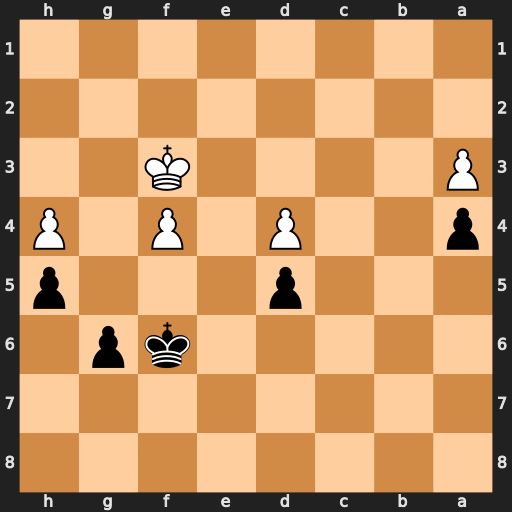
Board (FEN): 8/8/5kp1/3p3p/p2P1P1P/P4K2/8/8
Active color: b
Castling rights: -
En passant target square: -
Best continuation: Kf5 Ke3 Kg4